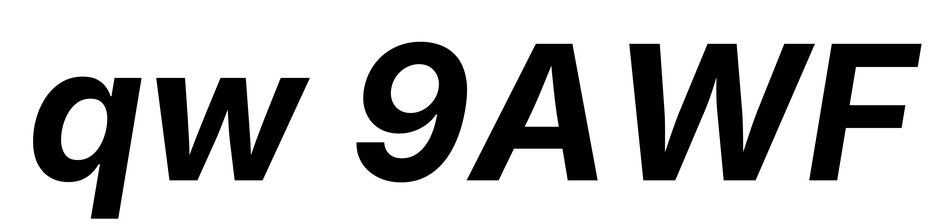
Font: Inter-Italic_Bold_Italic